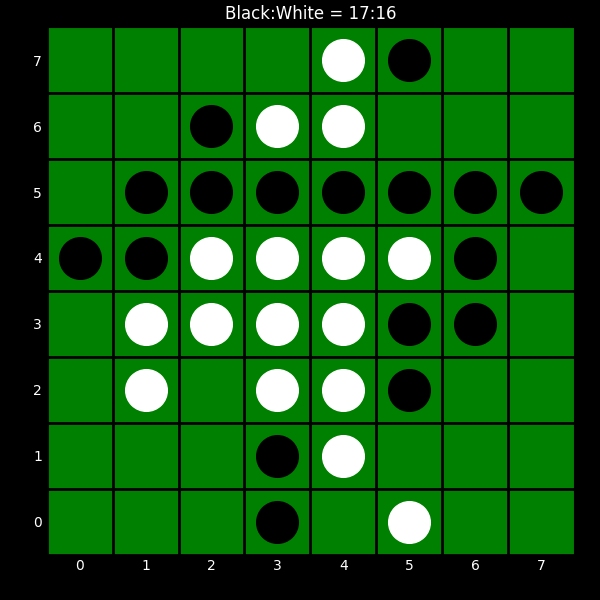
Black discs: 17
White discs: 16